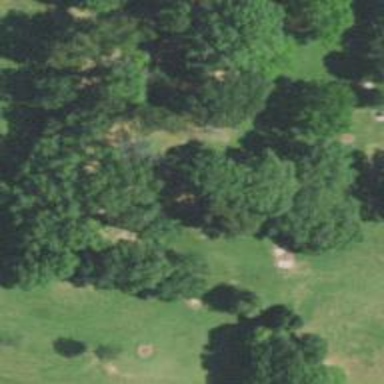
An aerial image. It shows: Disc golf tee area.